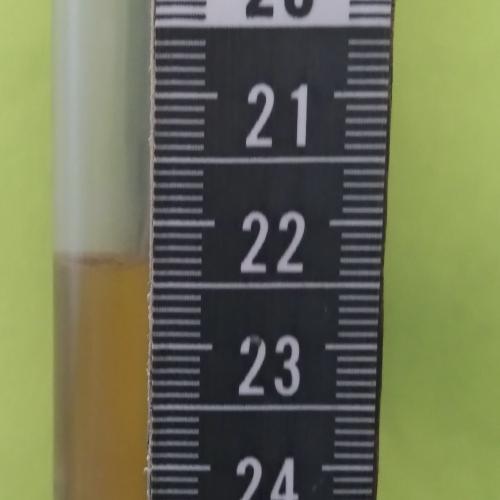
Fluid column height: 22.3 cm